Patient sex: F
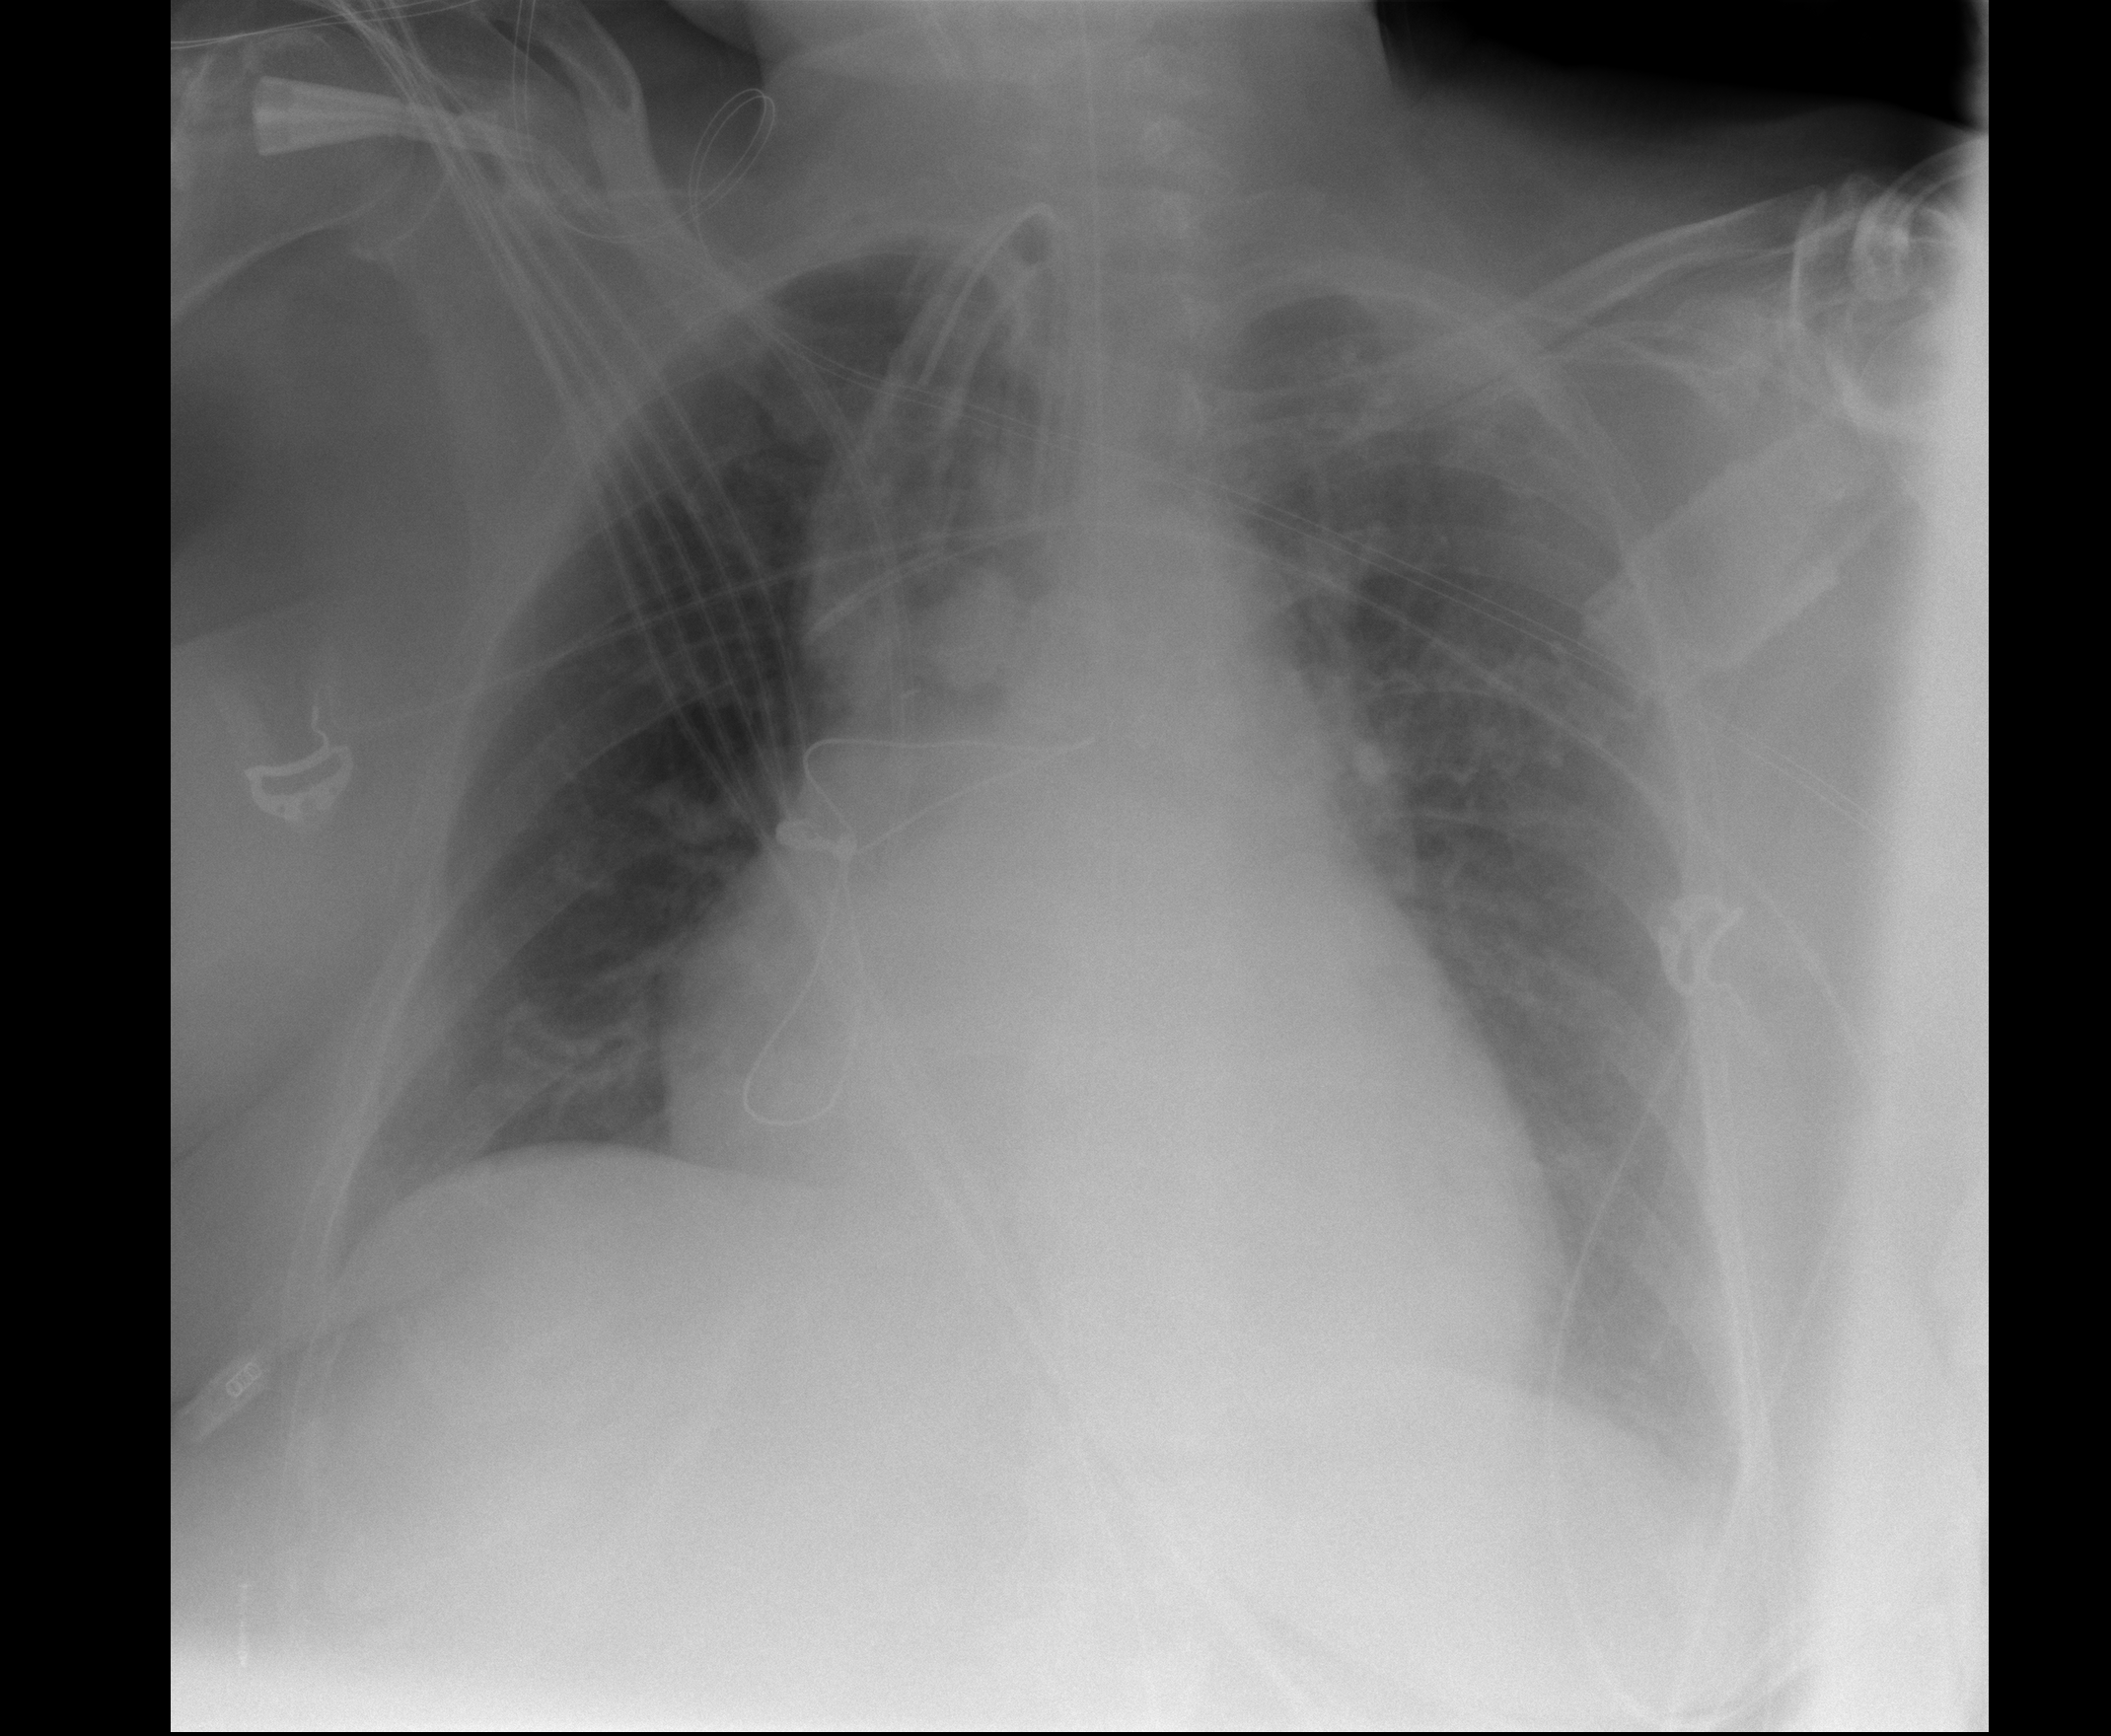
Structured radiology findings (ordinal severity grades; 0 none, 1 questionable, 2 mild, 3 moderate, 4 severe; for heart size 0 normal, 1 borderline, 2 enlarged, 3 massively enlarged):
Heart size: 2
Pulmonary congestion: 1
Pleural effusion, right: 0
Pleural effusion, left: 0
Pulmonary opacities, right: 0
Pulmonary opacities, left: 0
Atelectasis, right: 0
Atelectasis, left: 0